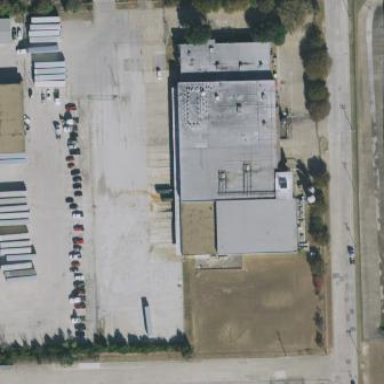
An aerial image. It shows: Warehouse building.